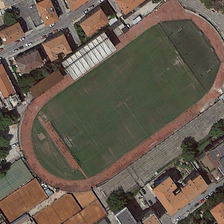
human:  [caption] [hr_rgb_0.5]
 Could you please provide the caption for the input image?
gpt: there are many red roof houses around the playground .

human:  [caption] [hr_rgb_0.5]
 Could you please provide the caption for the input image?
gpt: there are many cars on the road .

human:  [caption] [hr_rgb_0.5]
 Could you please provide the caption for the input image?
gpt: there are many cars on the road .

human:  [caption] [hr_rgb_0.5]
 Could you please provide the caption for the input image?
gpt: there are many red roof houses around the playground .

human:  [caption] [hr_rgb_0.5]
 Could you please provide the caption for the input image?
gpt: there are many red roof houses around the playground .